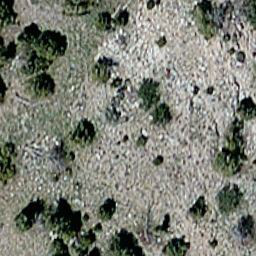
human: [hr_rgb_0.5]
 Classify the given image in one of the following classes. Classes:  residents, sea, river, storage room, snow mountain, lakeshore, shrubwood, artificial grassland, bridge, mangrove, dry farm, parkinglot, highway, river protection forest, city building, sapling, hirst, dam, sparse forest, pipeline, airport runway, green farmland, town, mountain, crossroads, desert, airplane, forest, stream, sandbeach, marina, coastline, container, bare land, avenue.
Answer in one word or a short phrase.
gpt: sparse forest